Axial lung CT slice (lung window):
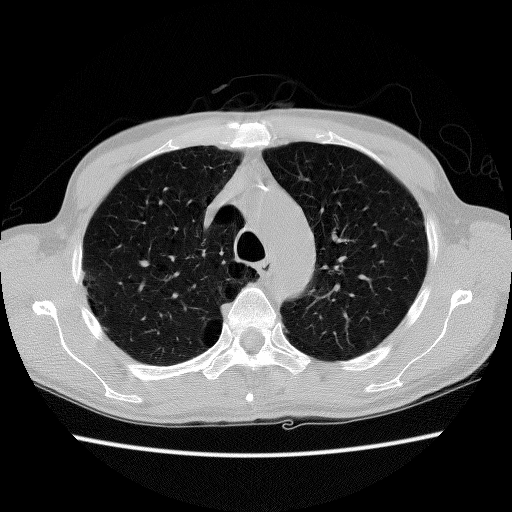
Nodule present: no